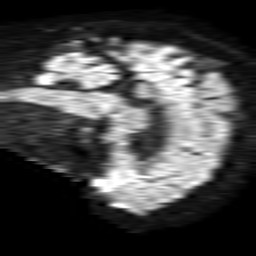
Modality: TRACE
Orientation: sagittal
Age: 61
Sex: male
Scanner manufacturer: philips
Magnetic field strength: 1.5 T
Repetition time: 4.6 s
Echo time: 0.08631 s